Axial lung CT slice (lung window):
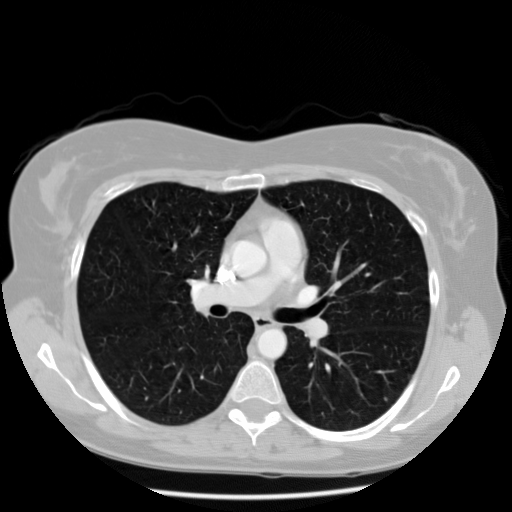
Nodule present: no